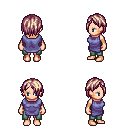
a pixel art fantasy rpg character, female body template, human, light skin, chain tabard jacket, teal pants, white blonde bangs hairstyle, four views (front, back, left, right), 2x2 character sprite sheet, small pixel art, hard edges, no anti-aliasing